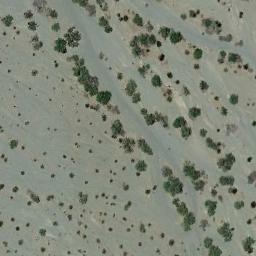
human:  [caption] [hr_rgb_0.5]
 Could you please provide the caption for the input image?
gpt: Some chaparrals of different kinds and sizes grow in the desert and the dry river channel beside .

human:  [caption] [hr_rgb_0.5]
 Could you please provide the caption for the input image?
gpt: Chaparral is sparsely distributed in strips on the sand .

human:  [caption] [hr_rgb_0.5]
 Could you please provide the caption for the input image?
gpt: There is a path and scattered trees in the jungle .

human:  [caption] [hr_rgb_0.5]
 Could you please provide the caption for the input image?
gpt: The chaparral is consist of sparse bushes in the white bare land .

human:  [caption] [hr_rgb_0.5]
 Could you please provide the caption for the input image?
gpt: The plants in the chaparral vary in size .